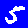
Digit: 5